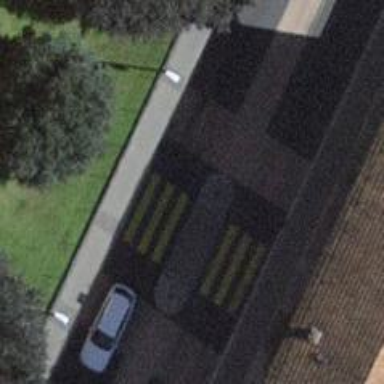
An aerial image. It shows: Uncontrolled zebra crossing on the road.